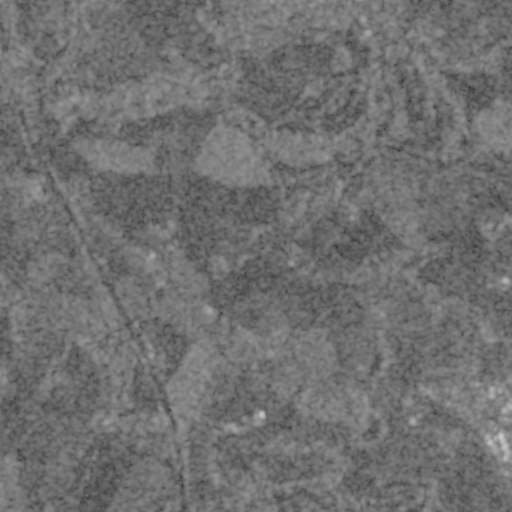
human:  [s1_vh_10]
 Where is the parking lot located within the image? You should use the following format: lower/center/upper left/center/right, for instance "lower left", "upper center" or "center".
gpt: The parking lot is located in the upper right of the image.
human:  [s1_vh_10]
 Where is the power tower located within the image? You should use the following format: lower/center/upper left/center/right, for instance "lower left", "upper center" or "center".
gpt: The power tower is located in the lower of the image.
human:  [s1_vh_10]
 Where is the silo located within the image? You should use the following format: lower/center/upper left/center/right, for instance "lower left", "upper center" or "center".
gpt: The silo is located in the upper center of the image.
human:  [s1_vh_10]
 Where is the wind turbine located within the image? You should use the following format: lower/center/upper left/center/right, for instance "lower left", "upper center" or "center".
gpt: The wind turbine is located in the center right of the image.
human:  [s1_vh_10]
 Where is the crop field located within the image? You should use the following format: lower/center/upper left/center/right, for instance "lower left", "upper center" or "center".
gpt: There is no crop field in the image.

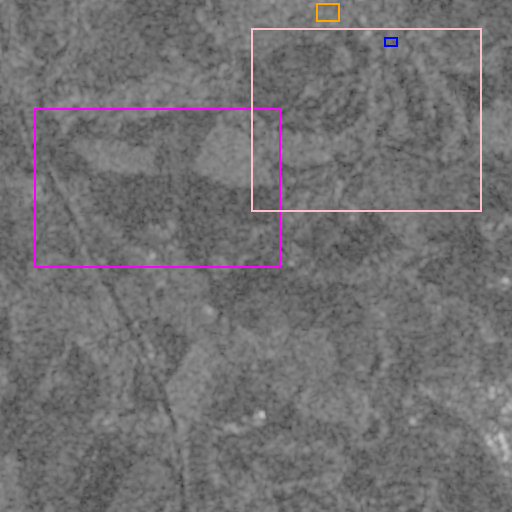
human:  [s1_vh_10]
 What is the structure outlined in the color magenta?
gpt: The structure outlined in magenta is a crop field.
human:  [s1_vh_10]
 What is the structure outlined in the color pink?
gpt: The structure outlined in pink is a park.
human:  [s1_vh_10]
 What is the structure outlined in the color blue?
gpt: The structure outlined in blue is a parking lot.
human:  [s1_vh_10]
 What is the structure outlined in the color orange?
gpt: The structure outlined in orange is a wastewater plant.
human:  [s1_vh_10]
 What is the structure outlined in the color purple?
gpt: There is no purple outline.